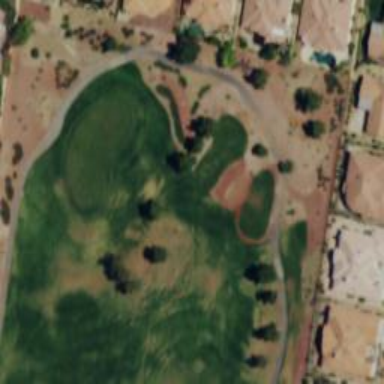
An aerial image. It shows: Golf tee.